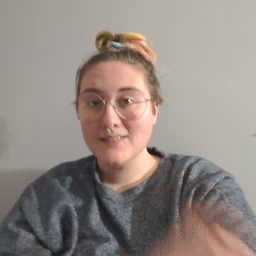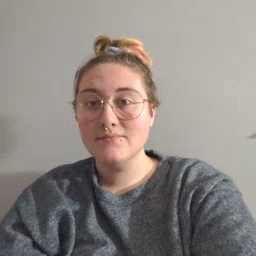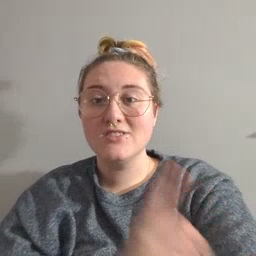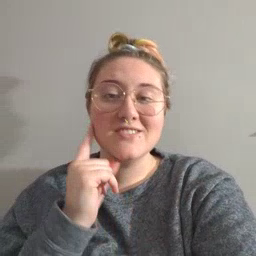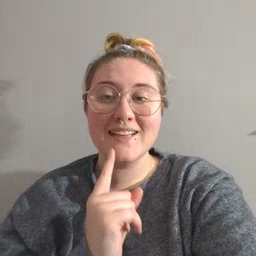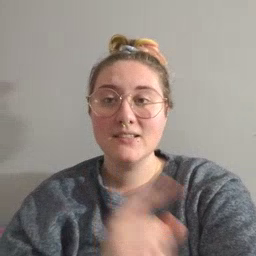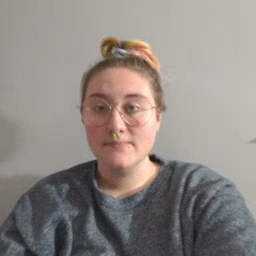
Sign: cheek